Question: Count the number of objects in the diagram.
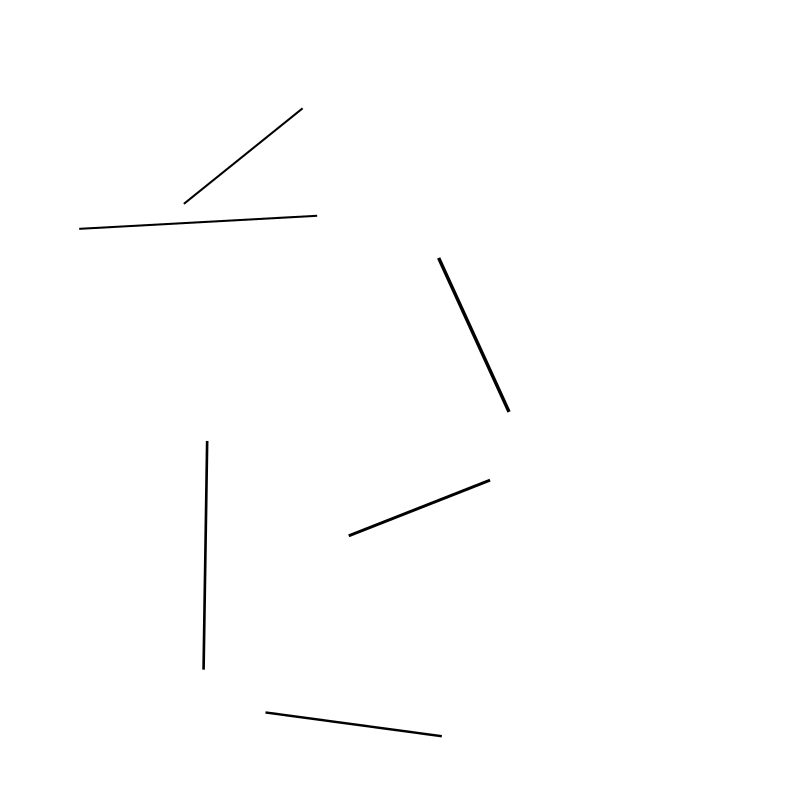
Answer: 6